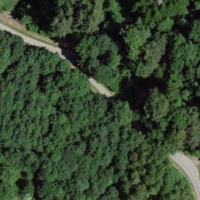
EUNIS habitat code: 44
Species observed at this site:
Cirsium vulgare
Fagus sylvatica